Interaction volume radius: 5 \u00c5
Interaction volume height: 15 \u00c5
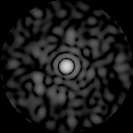
Disorder parameter: 0.8546